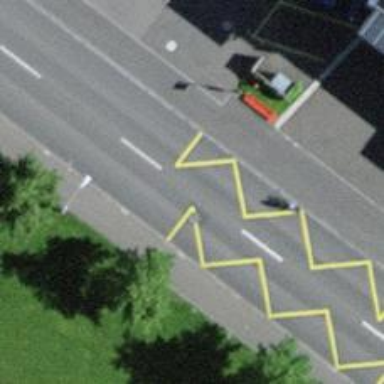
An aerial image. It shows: Bus stop with designated public transport stop position.